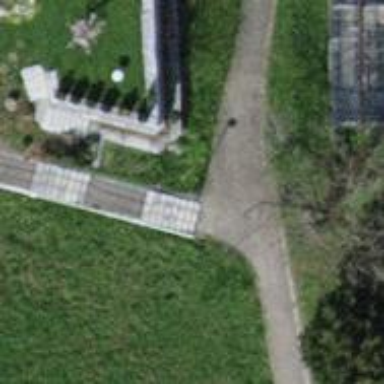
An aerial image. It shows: Paved steps on the road.